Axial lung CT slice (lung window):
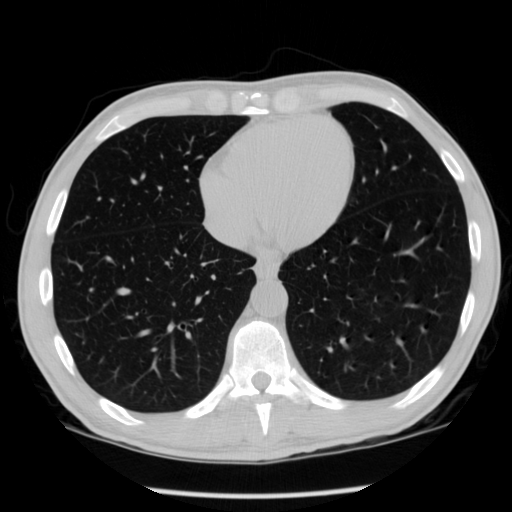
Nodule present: no